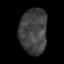
Tissue: lung
Cell type: Epithelial cells
Senescence score: 0.1715
Nuclear area (px): 1220
Mean DAPI intensity: 64.983